Question: Count the number of objects in the diagram.
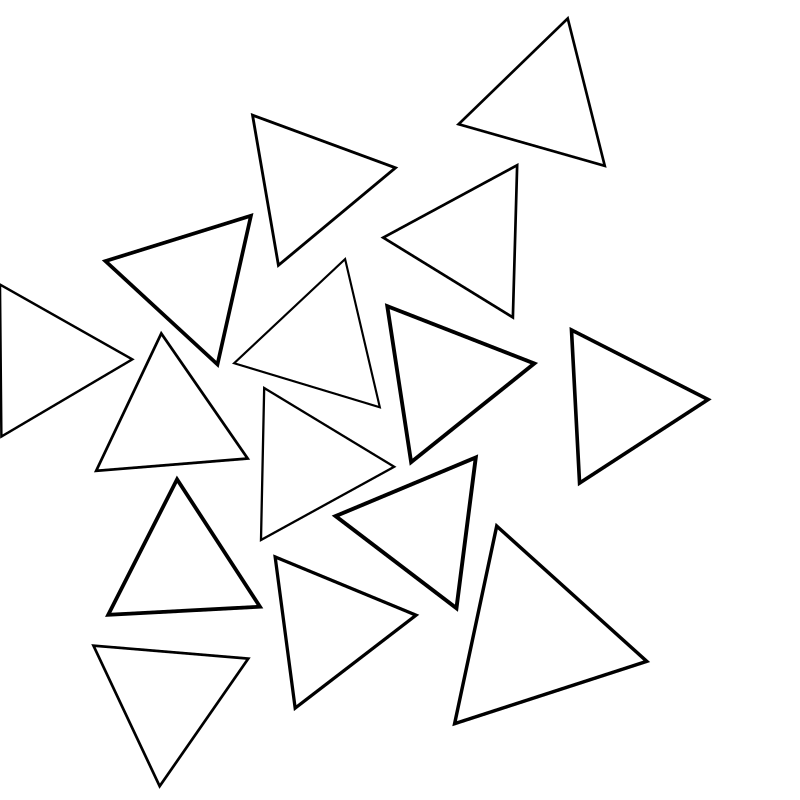
Answer: 15